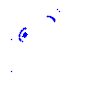
Particle: pion